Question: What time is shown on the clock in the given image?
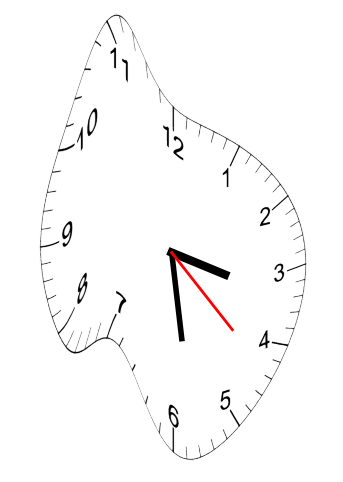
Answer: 03:28:22